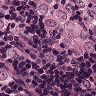
Metastatic tissue present: yes